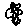
Label: flower